Question: I am trying to develop a Dojo DataGrid that returns a user's documents from the categorized BidsByDriver view and allows them to edit the Priority field in the grid. After getting past the hurdle of using the property to filter over the categoryFilter, this was easy to set up using an xe:viewFileItemService read/write service. However the problem with xe:viewFileItemService as a data source is it will display empty lines for each entry in the view after showing the user's documents in the grid.

To get around the blank lines I went down the path of creating an xe:customRestService that returned the jasonData for just the current user's documents. This fixes my blank lines problem but my data source is not in the correct read/write format to support the in-grid editing.
Here is the resulting Json data returned form the xe:customRestService ...
'''
[{"Driver":"ddd","BidID":"123","Priority":"1","Trip":"644"},
{"Driver":"ddd","BidID":"123","Priority":"2","Trip":"444"},
{"Driver":"ddd","BidID":"123","Priority":"4","Trip":"344"},
{"Driver":"ddd","BidID":"123","Priority":"4","Trip":"643"}
]
'''
Here are the Dojo modules I am loading:
'''
<xp:this.resources>
<xp:dojoModule name="dojo.store.JsonRest"></xp:dojoModule>
<xp:dojoModule name="dojo.data.ObjectStore"></xp:dojoModule>
</xp:this.resources>
'''
And here is the script to develop the data store for the grid:
'''
<xp:scriptBlock id="scriptBlock2">
<xp:this.value><![CDATA[
var jsonStore = new dojo.store.JsonRest({target: "InGridCustom.xsp/pathinfo"});
var dataStore = dojo.data.ObjectStore({objectStore: jsonStore});
]]></xp:this.value>
</xp:scriptBlock>
'''
All of this works very nicely except for the bit on providing the in-grid editing support. Any ideas appreciated.
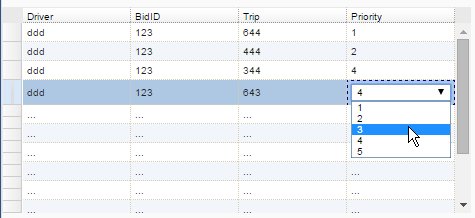
Answer: How are you trying to save the changes? With a custom REST service, I would not expect that saving the data store would make any changes to the back-end data, which is why a refresh would revert it to the original value.
I would expect that you'd need to write a doPost method in your custom REST service to process the change on the server side, along with client-side code to call the post method and pass in the updates to process (along with the document ID).